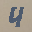
Label: 4